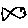
Label: fish